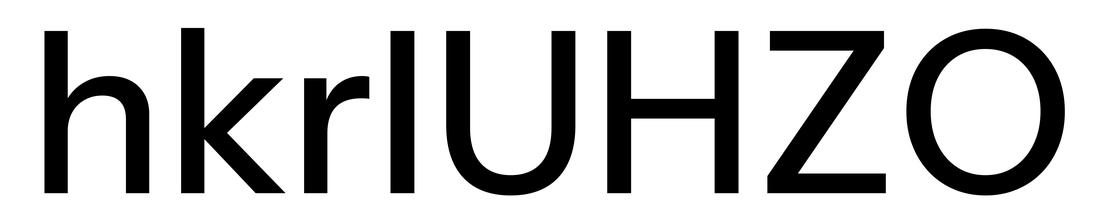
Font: InstrumentSans_Medium